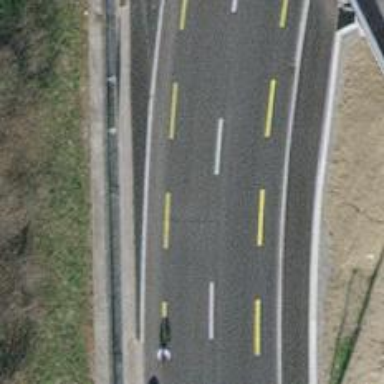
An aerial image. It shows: Primary highway with designated cycle lane on both sides.